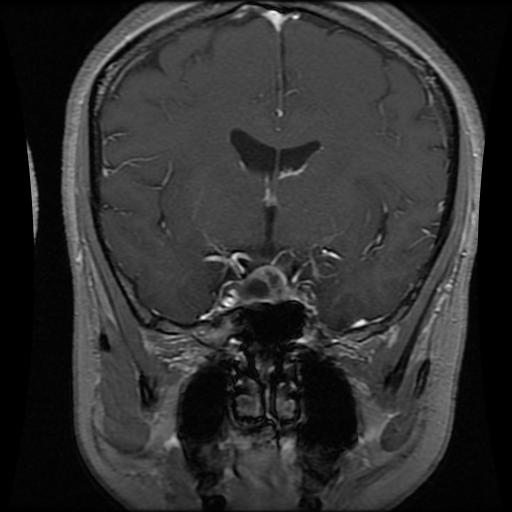
Label: pituitary